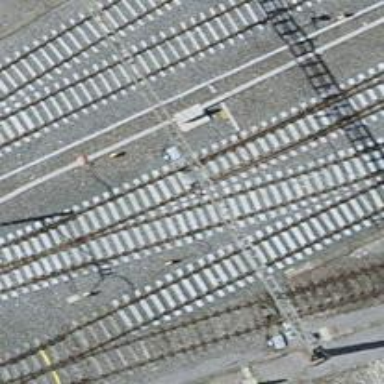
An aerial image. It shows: Railway switch.